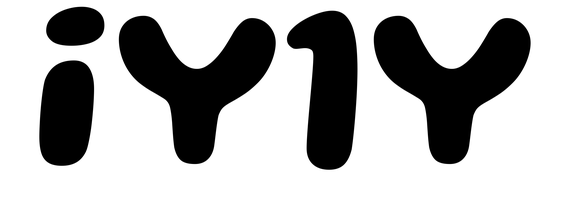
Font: Gluten_SemiBold